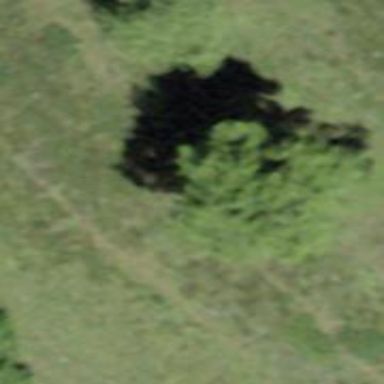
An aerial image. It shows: Single tag "natural: tree."